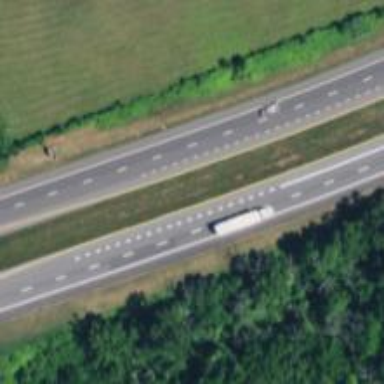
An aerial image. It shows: Asphalt trunk highway which is also expressway.